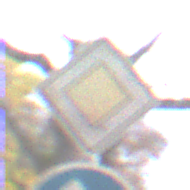
Verkehrszeichen: Vorfahrtsstrasse
Zusatzzeichen unten: VorgeschriebeneFahrtrichtungGeradeausOderRechts
Umgebung: Roofed, Urban
Tageszeit: MorningAfternoon
Wetter: PartlyCloudy
Licht: Natural
Jahreszeit: NotSpecified
Kontrast: MediumContrast